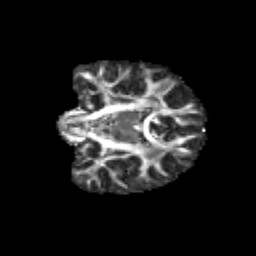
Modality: FA
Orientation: coronal
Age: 12
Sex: male
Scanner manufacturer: siemens
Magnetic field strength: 3 T
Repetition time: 3.8 s
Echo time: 0.07 s